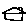
Label: house